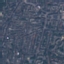
Land use / land cover class: Residential